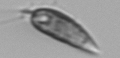
Label: Prorocentrum_triestinum